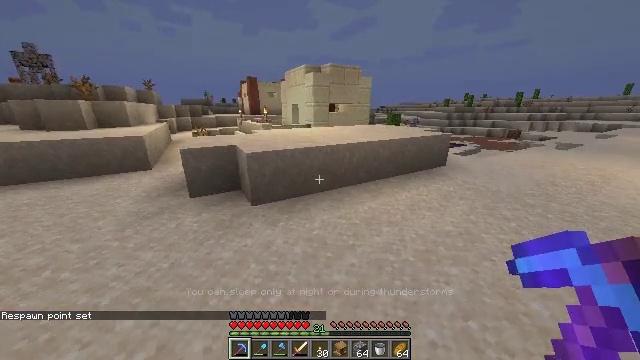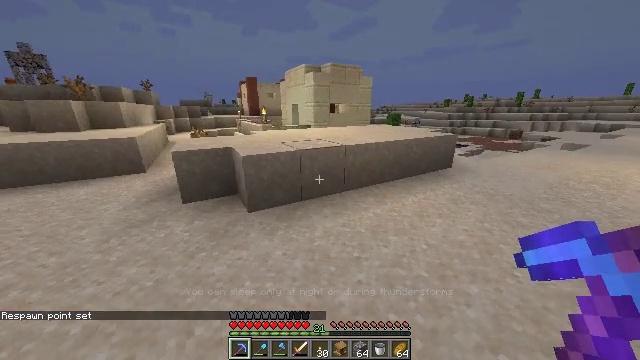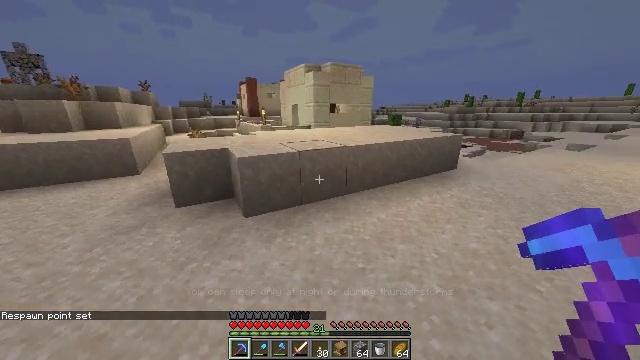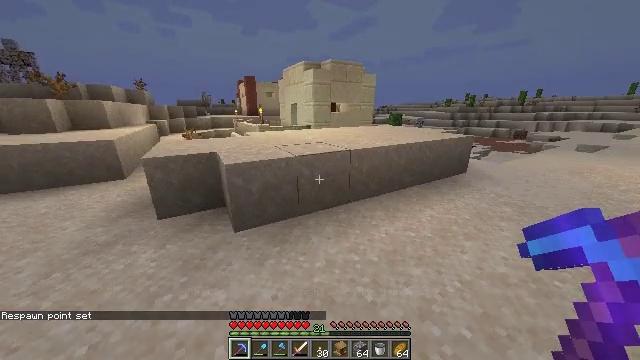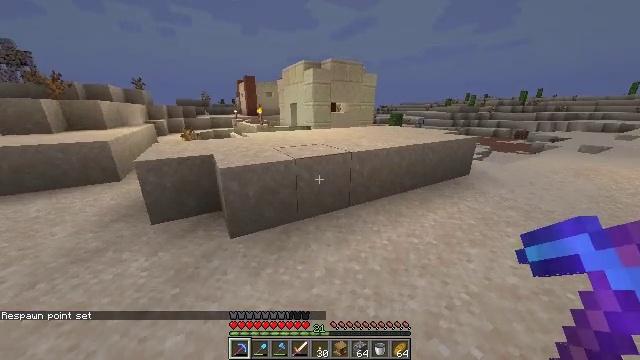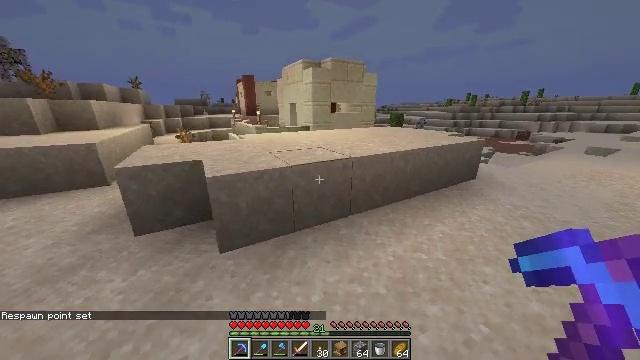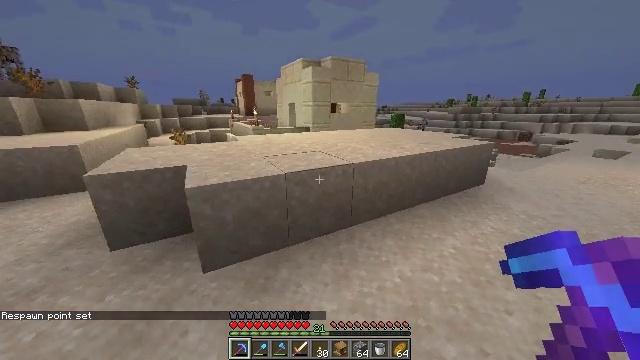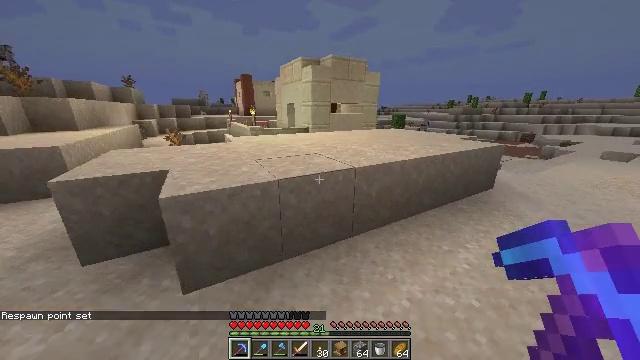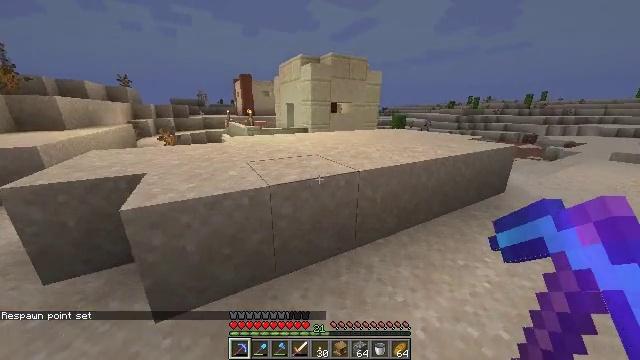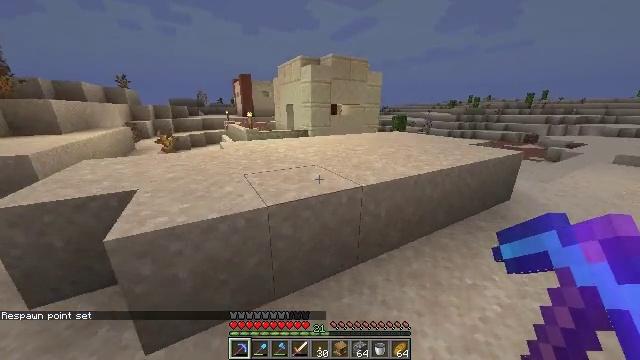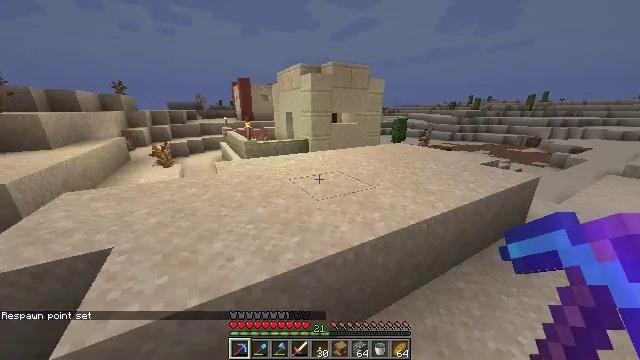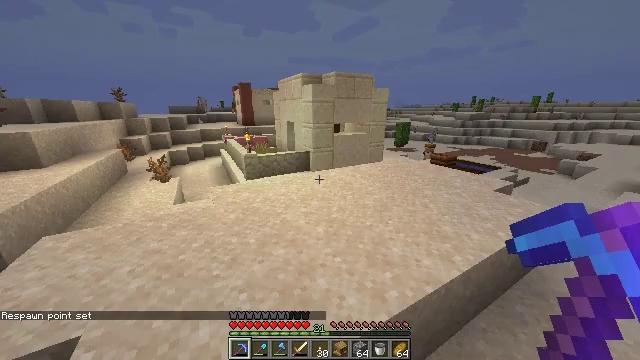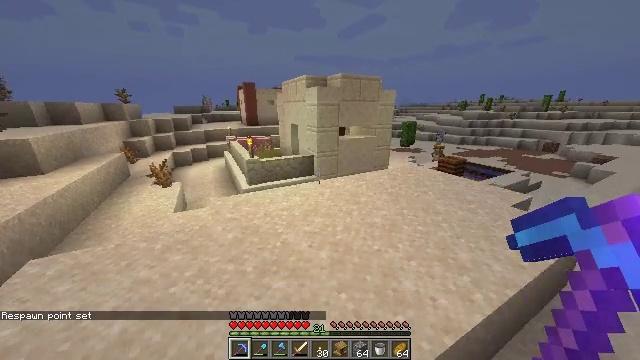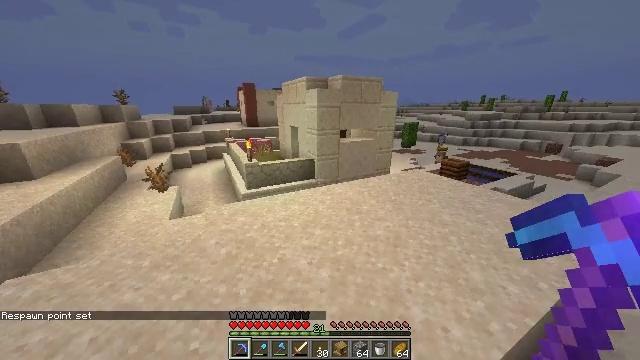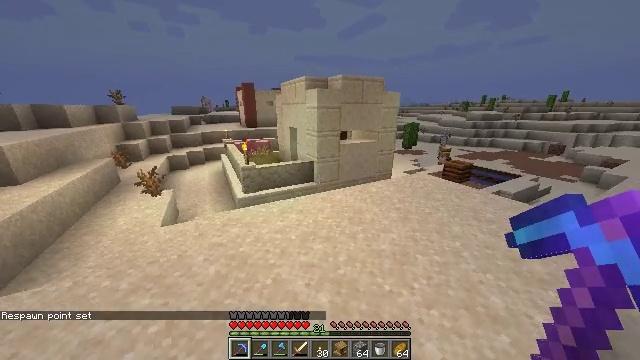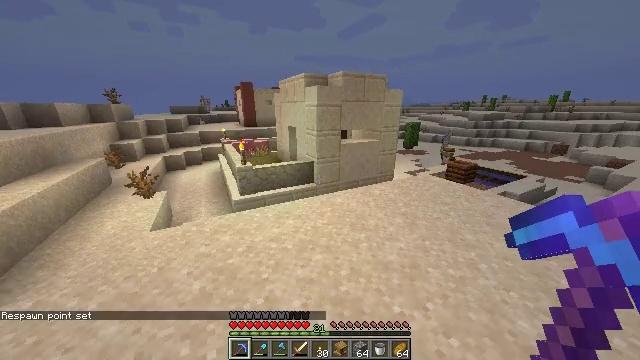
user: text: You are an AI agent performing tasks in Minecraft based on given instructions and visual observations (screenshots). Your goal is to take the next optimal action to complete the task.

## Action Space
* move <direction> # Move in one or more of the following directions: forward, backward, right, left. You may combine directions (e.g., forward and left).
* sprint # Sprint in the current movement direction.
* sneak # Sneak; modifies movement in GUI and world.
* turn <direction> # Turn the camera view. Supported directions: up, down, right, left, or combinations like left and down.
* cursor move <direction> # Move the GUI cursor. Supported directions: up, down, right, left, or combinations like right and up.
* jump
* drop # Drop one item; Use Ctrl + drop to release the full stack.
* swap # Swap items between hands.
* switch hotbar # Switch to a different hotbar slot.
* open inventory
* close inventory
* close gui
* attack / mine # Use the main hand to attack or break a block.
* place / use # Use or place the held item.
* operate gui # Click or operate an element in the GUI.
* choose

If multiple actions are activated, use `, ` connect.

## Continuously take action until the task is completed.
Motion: motion action
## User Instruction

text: Gather smooth sandstone from desert temples or structures.
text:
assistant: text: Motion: move forward, sprint
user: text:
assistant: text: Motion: move forward, sprint
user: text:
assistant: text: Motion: move forward, sprint
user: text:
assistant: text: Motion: move forward, sprint
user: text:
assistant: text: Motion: move forward, sprint
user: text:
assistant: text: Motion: move forward, sprint
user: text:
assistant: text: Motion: move forward, sprint
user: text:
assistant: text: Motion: move forward, sprint
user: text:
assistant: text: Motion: move forward, sprint, jump
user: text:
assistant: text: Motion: move forward, sprint, jump
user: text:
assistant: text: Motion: move forward, sprint, jump
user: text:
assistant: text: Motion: move forward, sprint, turn left, jump
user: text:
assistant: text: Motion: move forward, sprint
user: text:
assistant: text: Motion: move forward, sprint
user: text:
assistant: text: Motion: move forward, sprint
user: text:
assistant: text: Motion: move forward, sprint
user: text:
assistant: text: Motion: move forward, sprint
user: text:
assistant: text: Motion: move forward, sprint
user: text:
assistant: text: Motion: move forward, sprint
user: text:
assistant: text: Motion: move forward, sprint
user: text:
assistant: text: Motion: move forward, sprint, turn left
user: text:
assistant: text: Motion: move forward, sprint
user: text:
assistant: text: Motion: move forward, sprint
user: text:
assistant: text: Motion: move forward, sprint
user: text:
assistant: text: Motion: move forward and move right, sprint
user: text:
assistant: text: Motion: move forward and move right, sprint
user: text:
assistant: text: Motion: move forward and move right, sprint, turn right and down
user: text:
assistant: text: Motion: move forward and move right, sprint, turn right
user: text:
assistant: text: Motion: move forward and move right, sprint, turn right
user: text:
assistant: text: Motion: move forward and move right, sprint, turn right